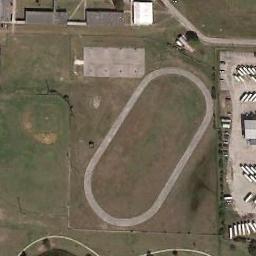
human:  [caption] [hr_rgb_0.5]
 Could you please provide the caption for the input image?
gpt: The ground track field is surrounded by grass .

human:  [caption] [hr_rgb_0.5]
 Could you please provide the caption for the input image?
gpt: The ground track field is next to the field .

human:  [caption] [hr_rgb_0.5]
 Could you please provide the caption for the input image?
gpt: Track and field are built on the lawn next to the parking lot and buildings .

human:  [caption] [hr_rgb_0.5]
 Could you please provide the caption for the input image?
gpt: The ground track field is next to a  baseball diamond .

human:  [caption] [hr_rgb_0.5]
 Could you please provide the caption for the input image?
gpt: There are bare lawns around the ground track filed with a gray track .